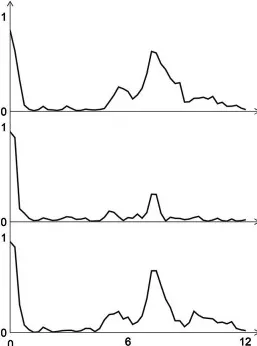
(B) Coherence between EMG-activity for the wrist flexor and extensor and the accelerometer-signal (upper two rows), and coherence between the coactivation and the accelerometer signal (third row). Coherence is highest at the same frequency of about 7 Hz found with the FFT. AU = arbitrary units; FFT = Fourier transform; EMG = Electromyogram.
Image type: electrography (emg)